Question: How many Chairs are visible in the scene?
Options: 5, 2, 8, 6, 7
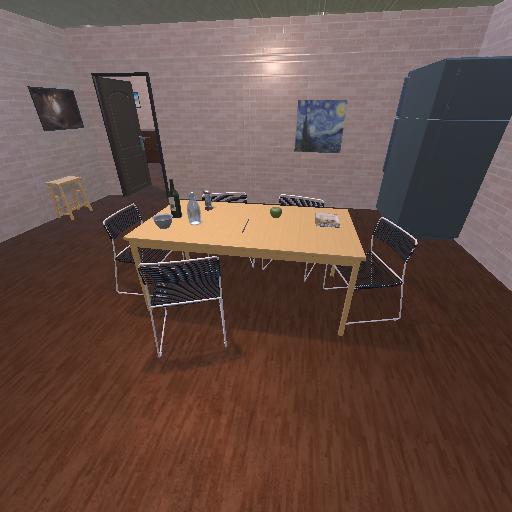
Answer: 5